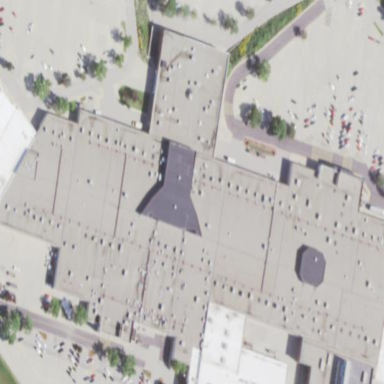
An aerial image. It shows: Mall building.